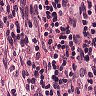
Metastatic tissue present: yes